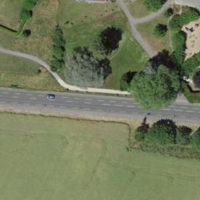
EUNIS habitat code: 52
Species observed at this site:
Sambucus nigra
Erigeron philadelphicus